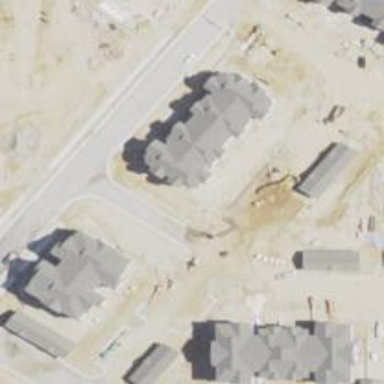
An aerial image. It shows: Residential road.